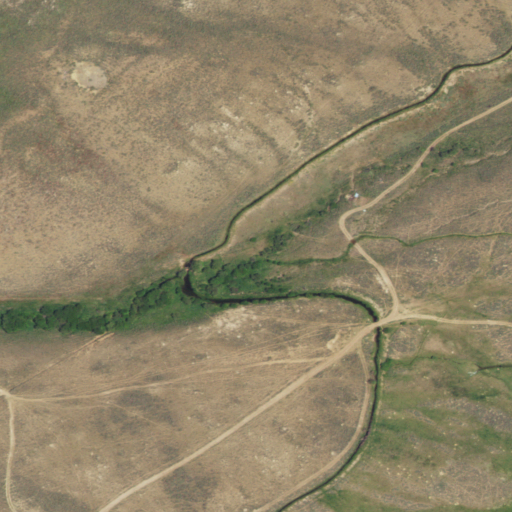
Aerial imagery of valley in Wyoming named Bull Canyon containing shrub, evergreen forest, and herbaceous wetlands